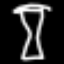
Label: hourglass